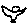
Label: bird